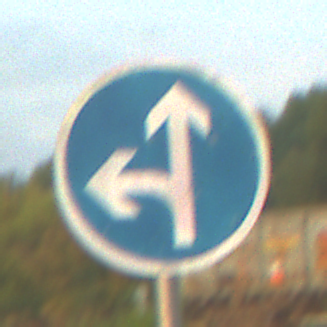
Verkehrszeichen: VorgeschriebeneFahrtrichtungGeradeausOderLinks
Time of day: SunriseSunset
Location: Outdoor (Suburban)
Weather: PartlyCloudy
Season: NotSpecified
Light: Natural